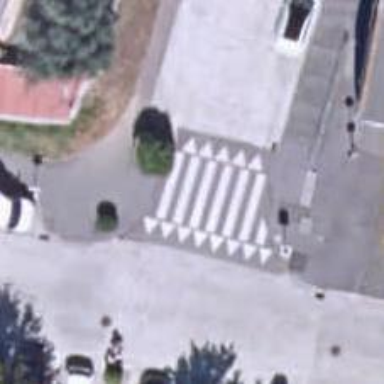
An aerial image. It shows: Marked crossing with zebra crossing reference and traffic calming table.